Question: I would like to explain my situation the best I could because some of the terms that I would user here may not make sense to you you can always ask for clarity.
here I am using require_once like this (way 1)
'''
require_once('../../model/_constants.php');
'''
The above require once work fine but when I change this to the following (way 2):
'''
require_once('/claimspro/model/class.session.php');
'''
it throw the following error
'''
Warning: require_once(/claimspro/model/class.session.php): failed to open stream: No such file or directory in C:\wamp\www\claimspro\publicdmin\html_includedll_require_once_files.php on line 4
'''
I know this is the right path here is the image that shows the path

I am doing this because when I upload this to server the way 1 does not work so when i change to way to it works fine on godaddy server but not my localhost...
Any Idea
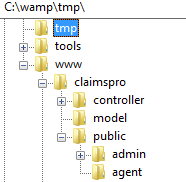
Answer: use full path to '/wamp/www/claimspro/model/'